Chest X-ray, PA view. Patient: 62 years old, sex F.
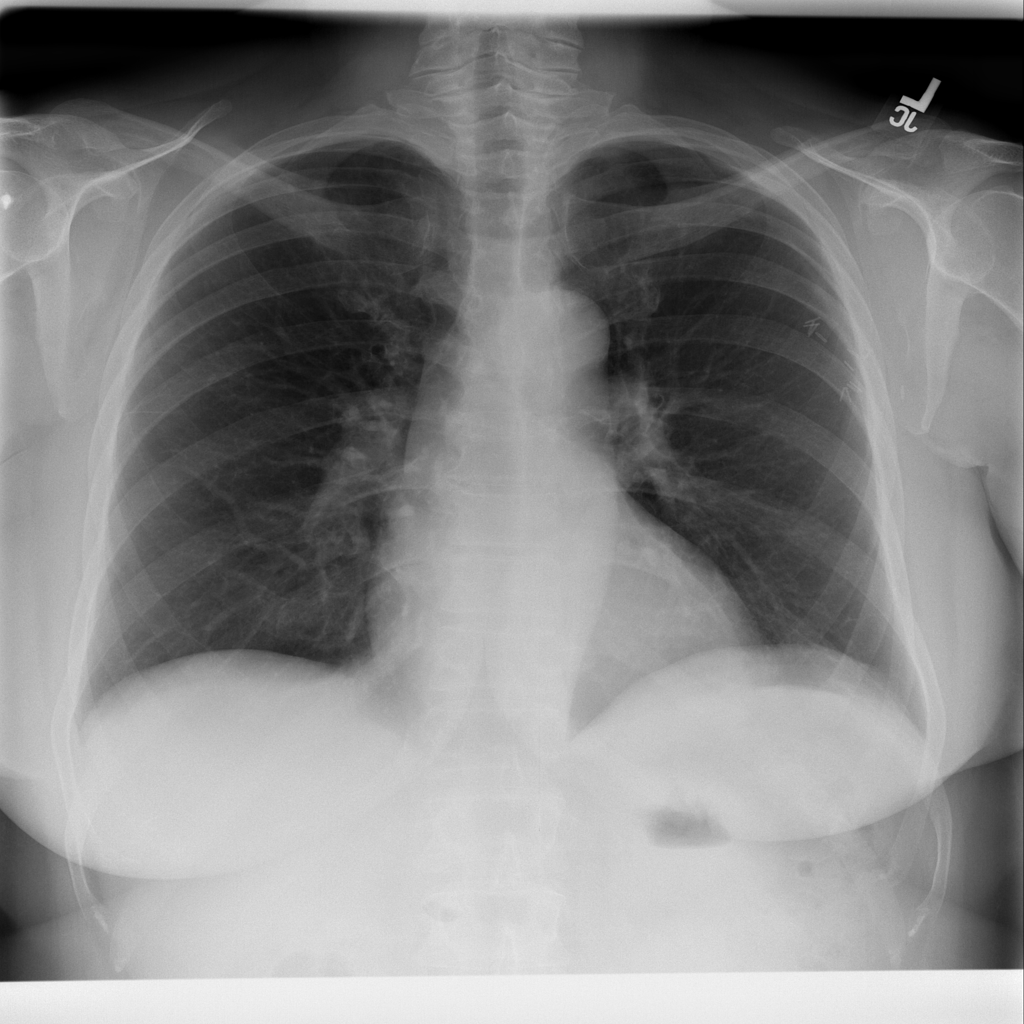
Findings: No Finding